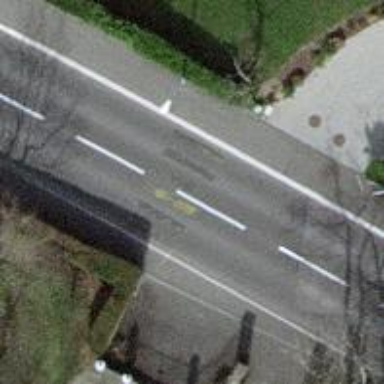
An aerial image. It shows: Zebra crossing for pedestrians.